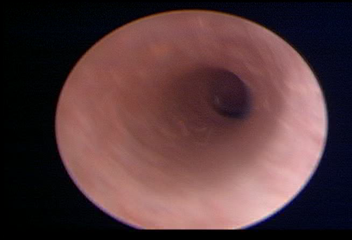
Modality: WLC
Class: Normal mucosa
Bladder cancer association: No